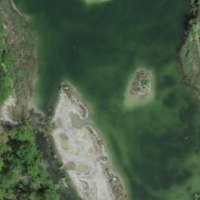
EUNIS habitat code: 14
Species observed at this site:
Tringa ochropus
Oriolus oriolus
Cephalanthera longifolia